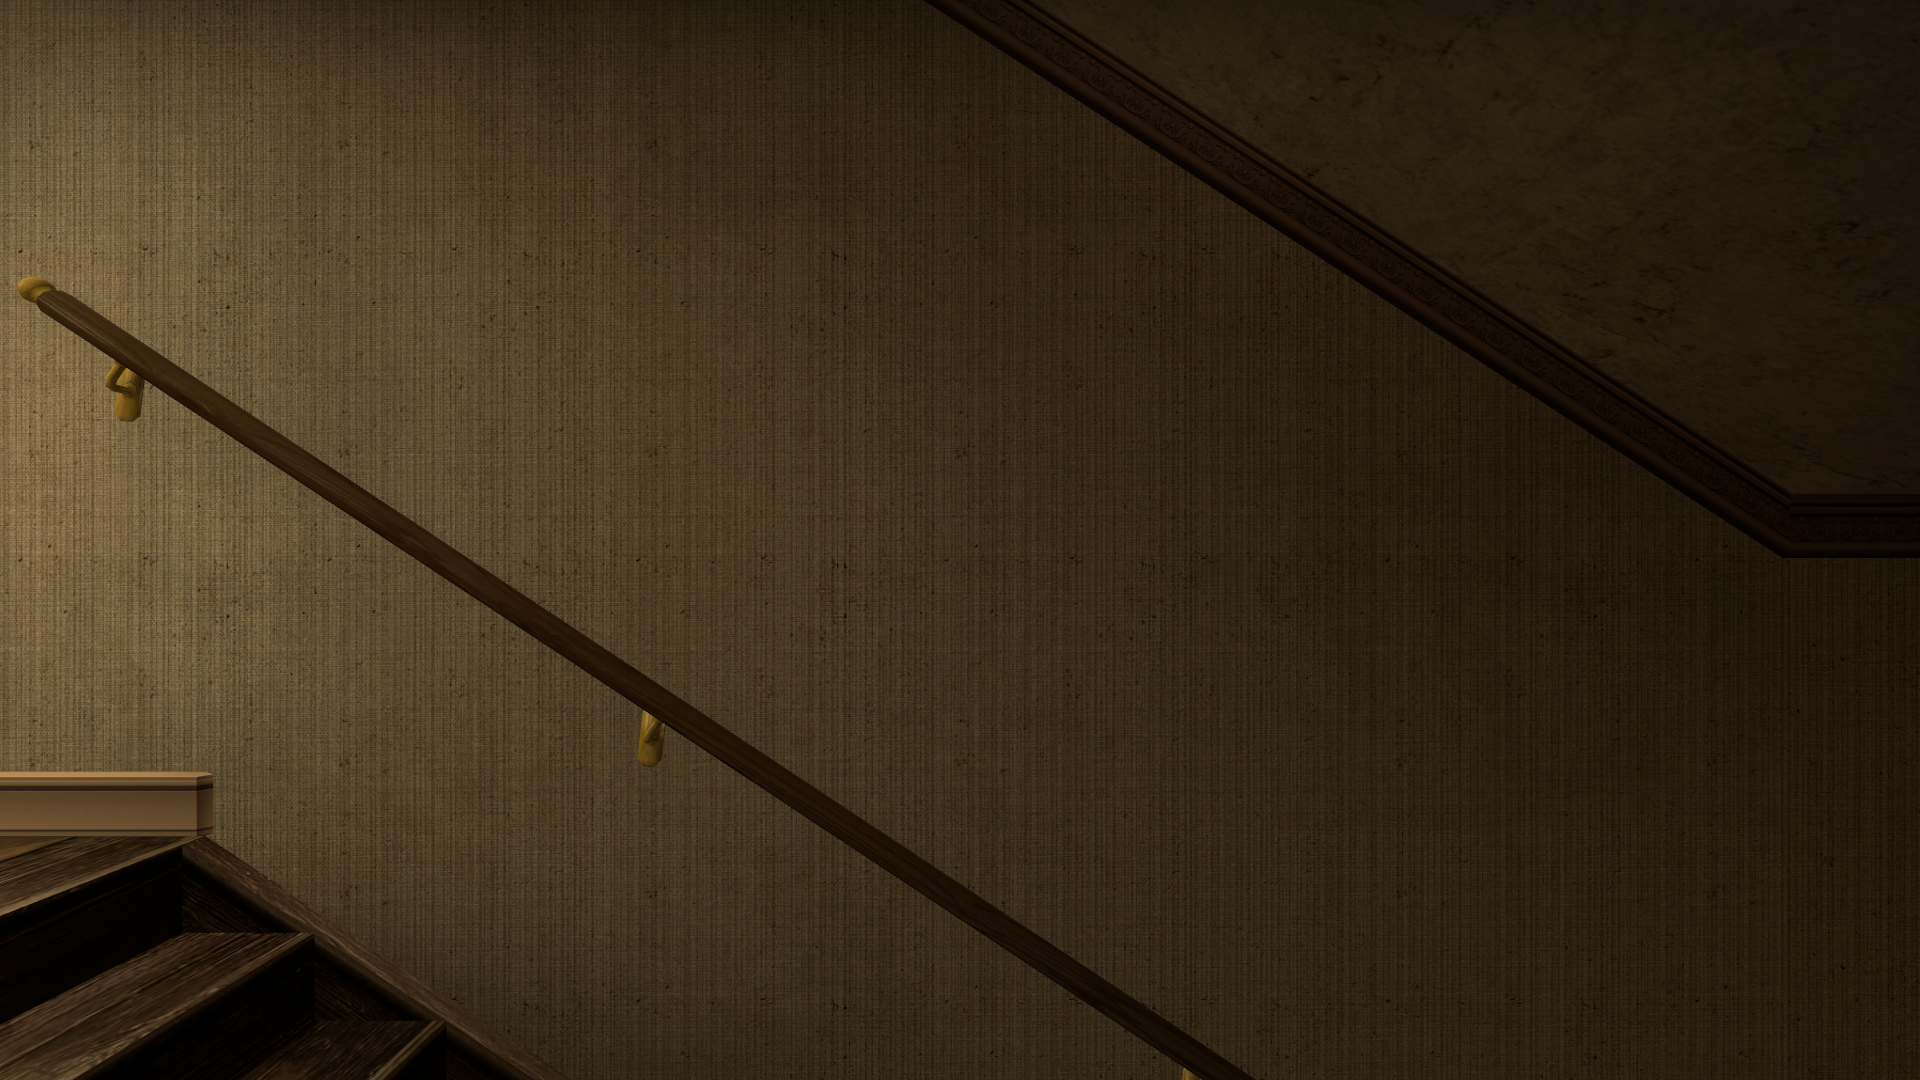
Map: de_inferno